Interaction volume radius: 5 \u00c5
Interaction volume height: 35 \u00c5
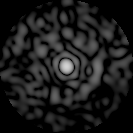
Disorder parameter: 0.8499